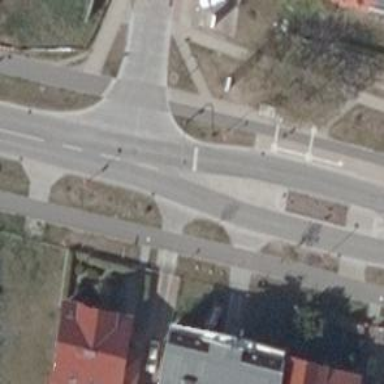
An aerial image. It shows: Traffic calming island.